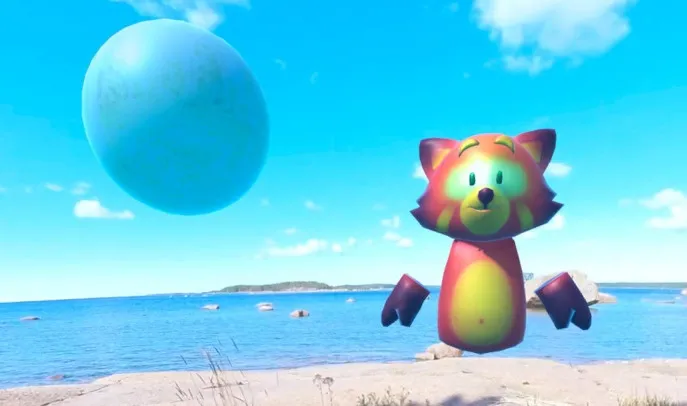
The scenery of the virtual reality relaxation application (virNE).
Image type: radiology (ct)